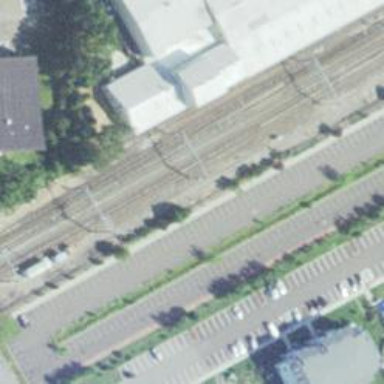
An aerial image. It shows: Continuously electrified railway siding with contact line.